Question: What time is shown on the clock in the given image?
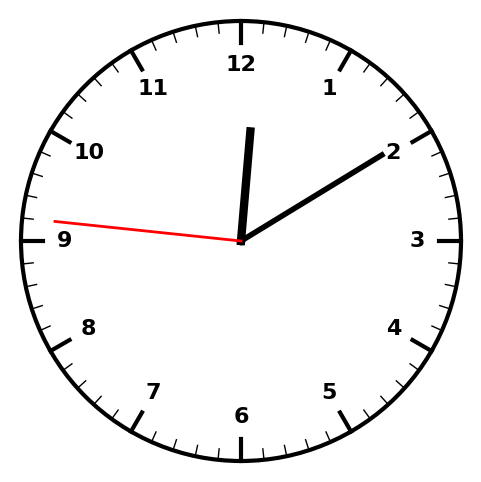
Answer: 12:09:46